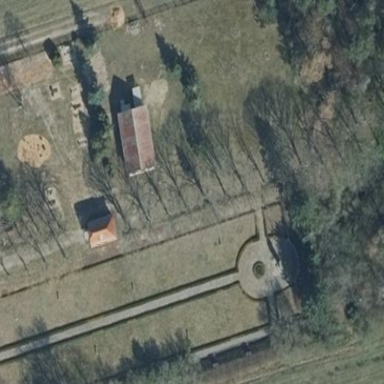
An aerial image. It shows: War cemetery.